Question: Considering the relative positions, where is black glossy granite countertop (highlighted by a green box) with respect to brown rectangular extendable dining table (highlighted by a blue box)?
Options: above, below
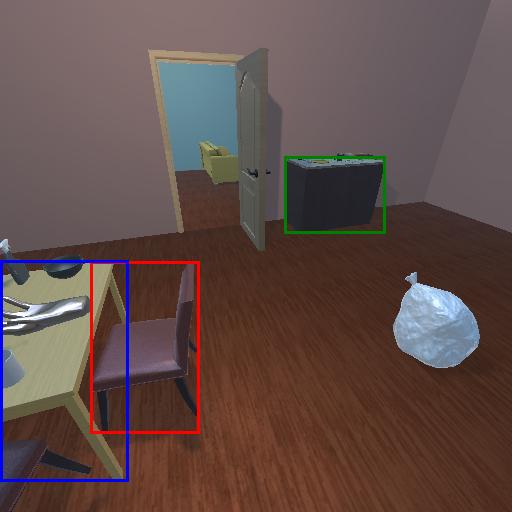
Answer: above